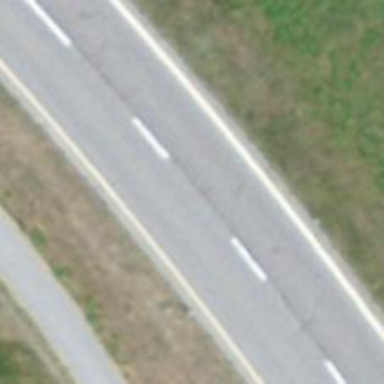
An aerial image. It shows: Primary road with asphalt surface.